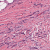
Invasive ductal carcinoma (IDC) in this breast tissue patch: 1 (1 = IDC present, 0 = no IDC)